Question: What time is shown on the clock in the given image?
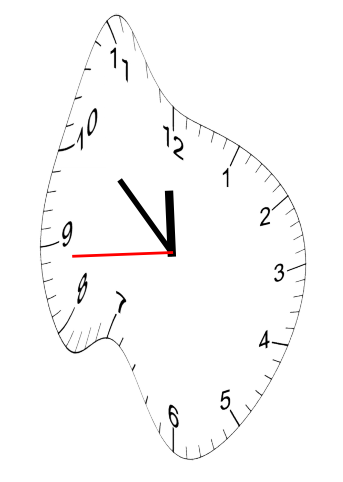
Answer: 11:51:44